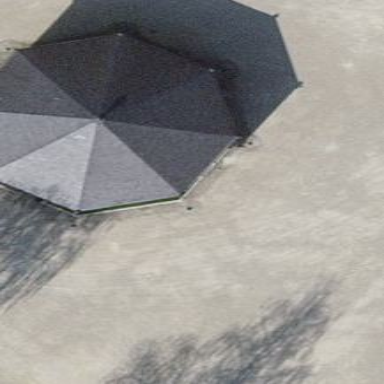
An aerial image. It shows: Gazebo shelter inside building.